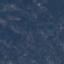
Label: Forest